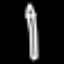
Label: pencil